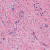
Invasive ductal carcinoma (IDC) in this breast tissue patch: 1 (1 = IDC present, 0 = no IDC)